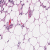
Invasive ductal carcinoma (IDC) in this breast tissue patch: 0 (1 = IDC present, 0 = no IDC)